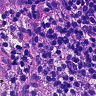
Metastatic tissue present: no